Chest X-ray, AP view. Patient: 48 years old, sex F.
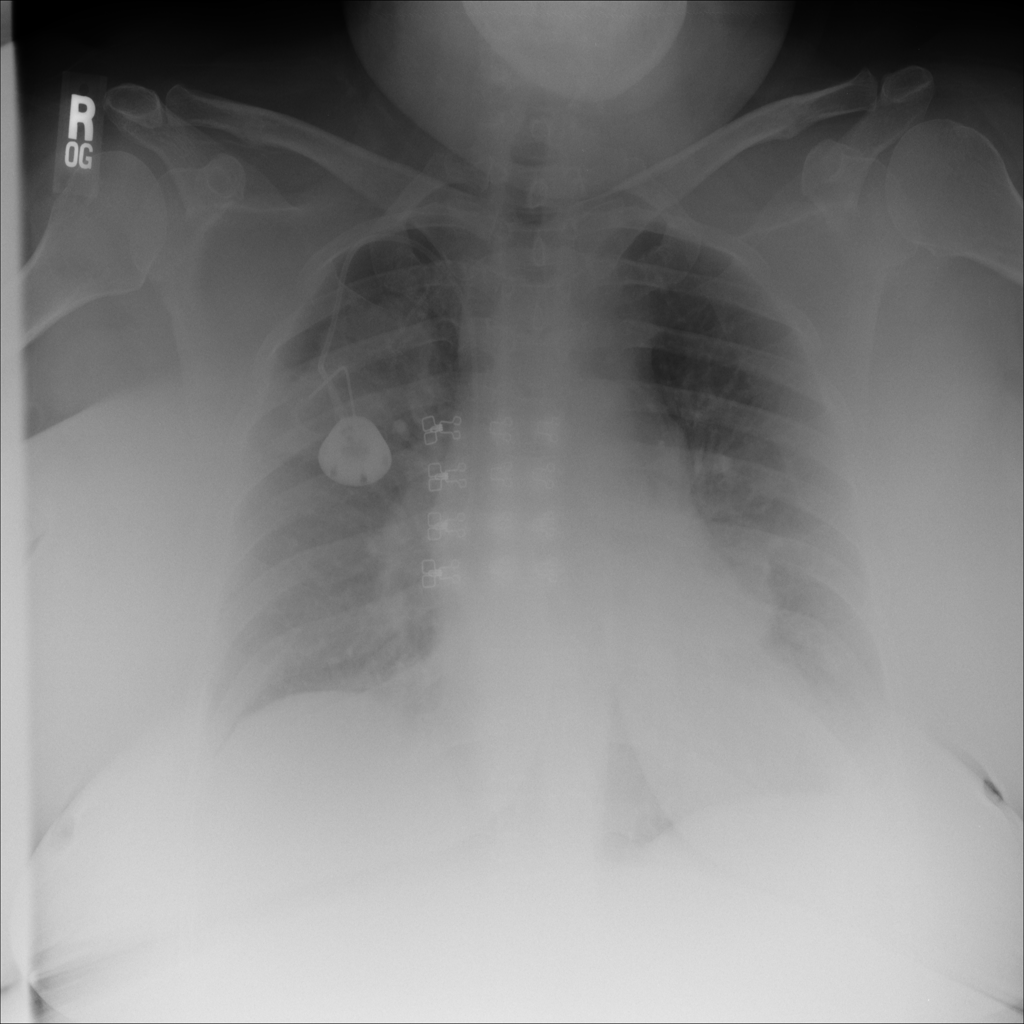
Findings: No Finding